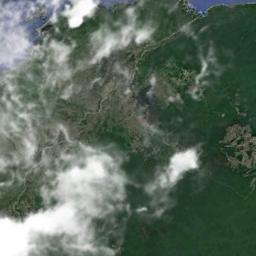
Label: cloud